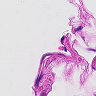
Metastatic tissue present: no